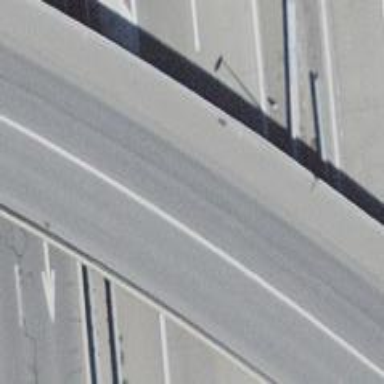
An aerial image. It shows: Secondary road with asphalt surface crossing bridge. There is cycle lane on the left side of the road.